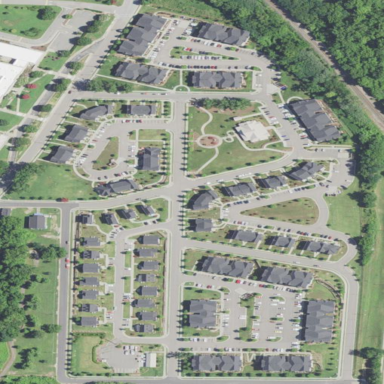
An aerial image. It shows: Residential area within neighborhood.